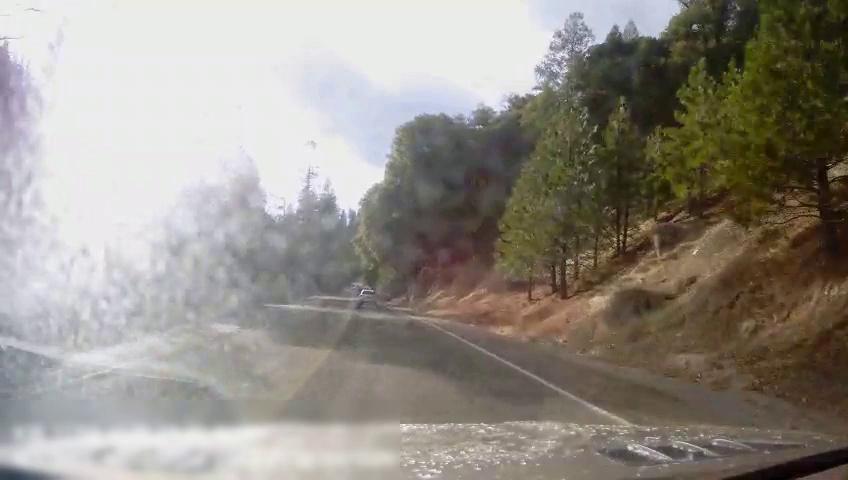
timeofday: Day
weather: Sunny
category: Drivable Space
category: Vehicles | Car
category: Lanes | Opposite Lane
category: Lanes | Current Lane
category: Lanes | Current Lane